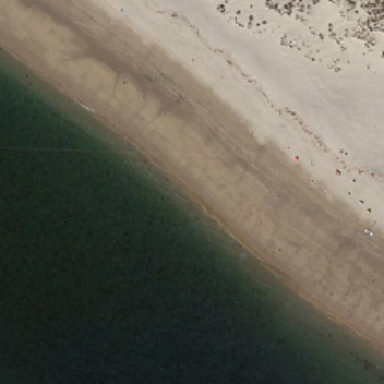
Some people are on the beach near the green ocean .